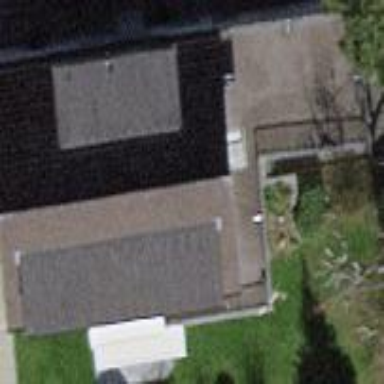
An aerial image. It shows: Building with tiled roof.